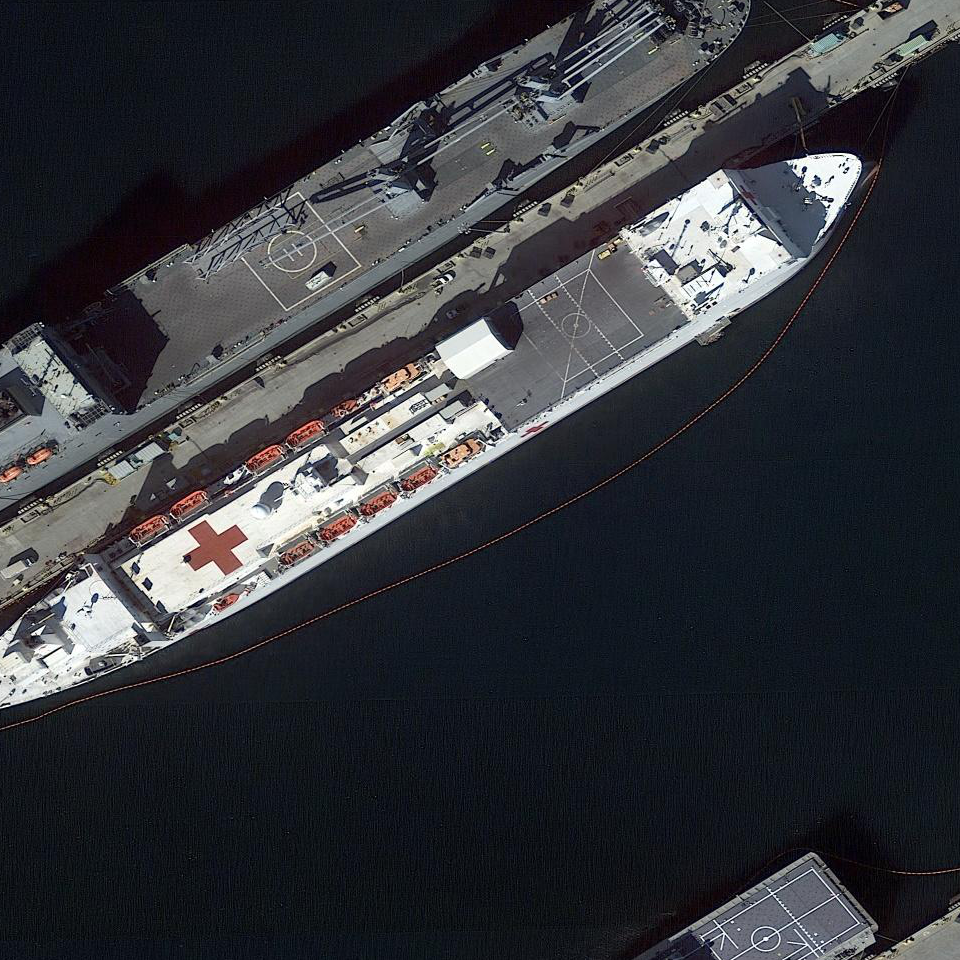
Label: Medical_ship